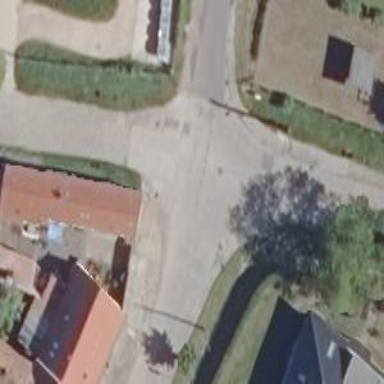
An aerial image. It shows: Residential road paved with concrete.